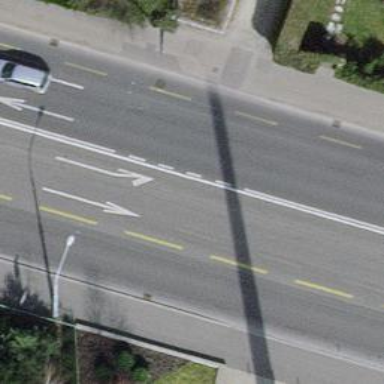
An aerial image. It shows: Secondary road with trolley wires. The left side has dedicated bus lane and shared bus-cycle lane.